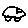
Label: car